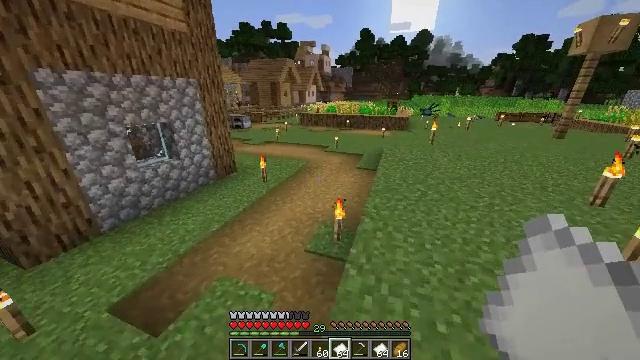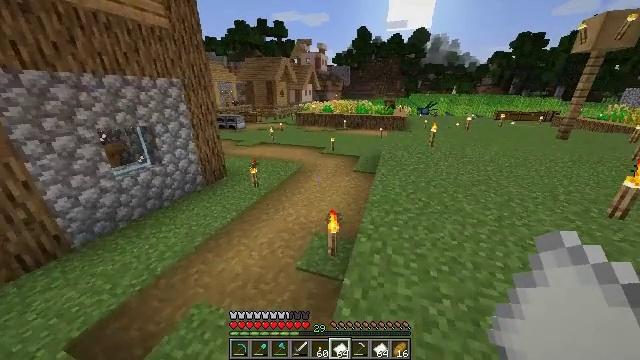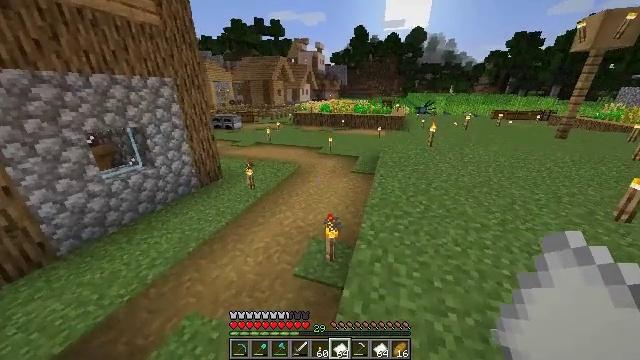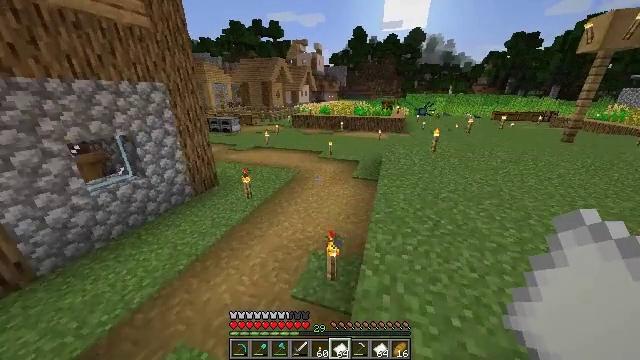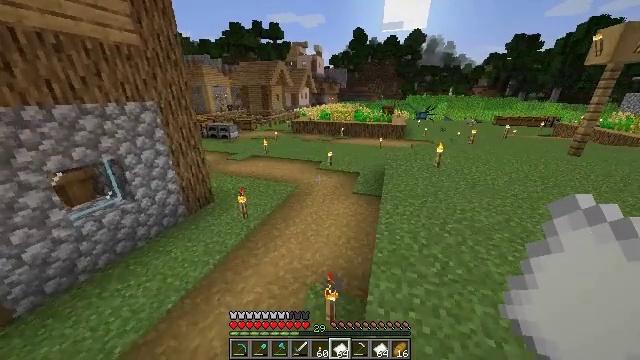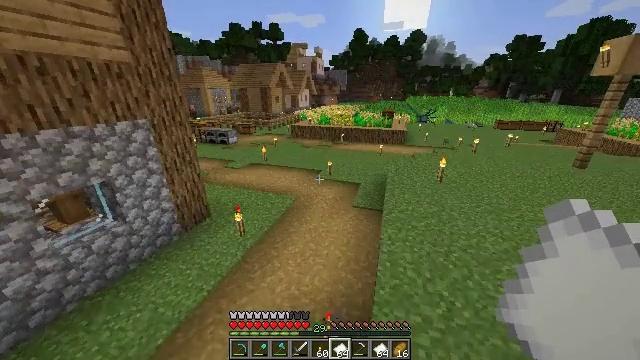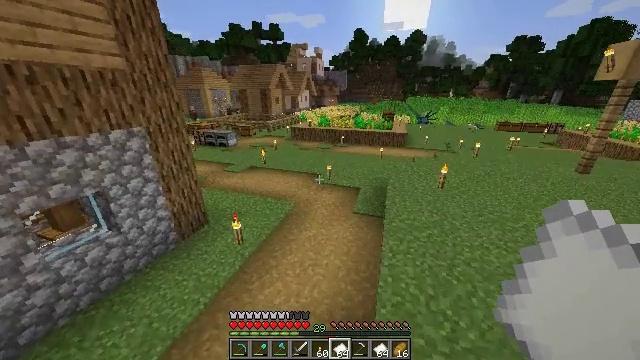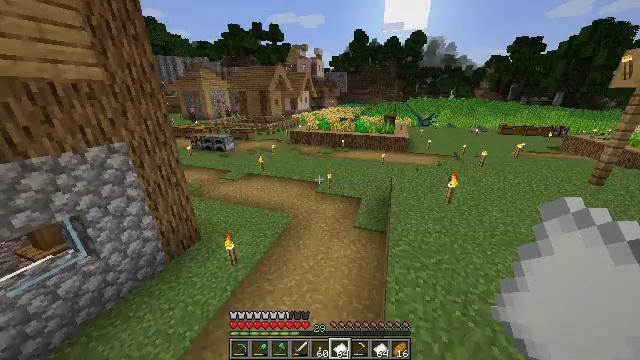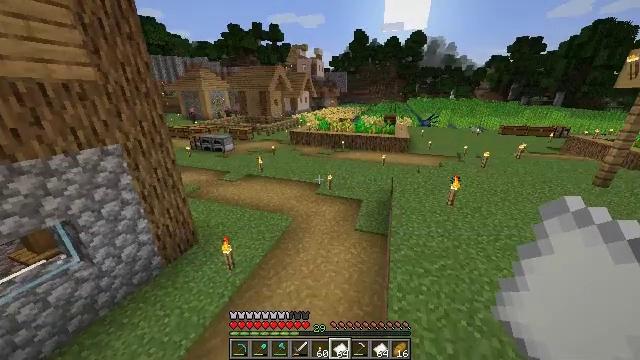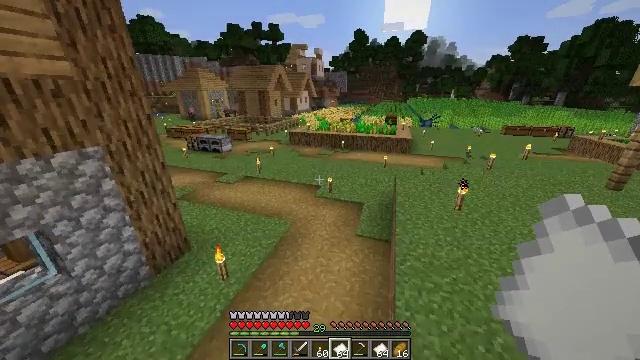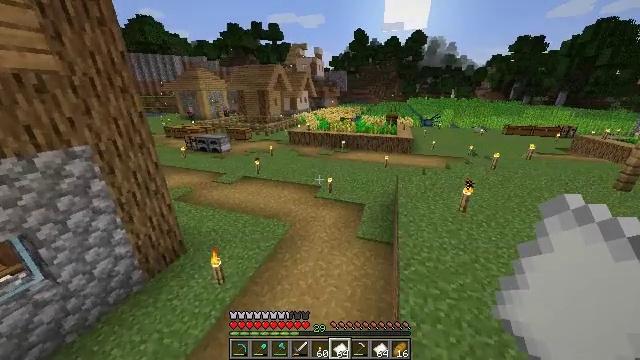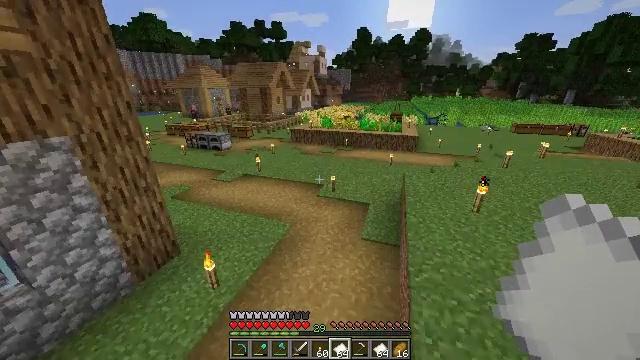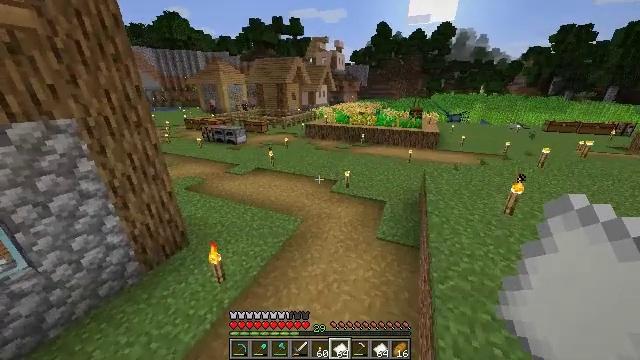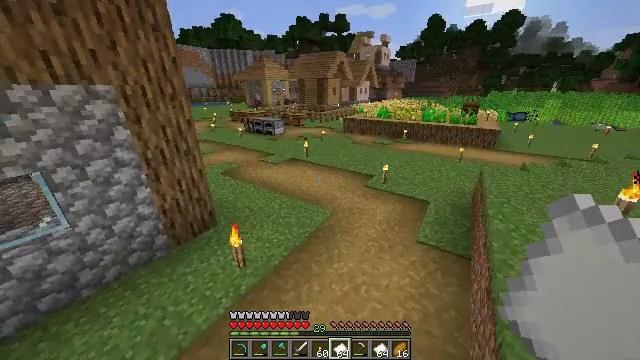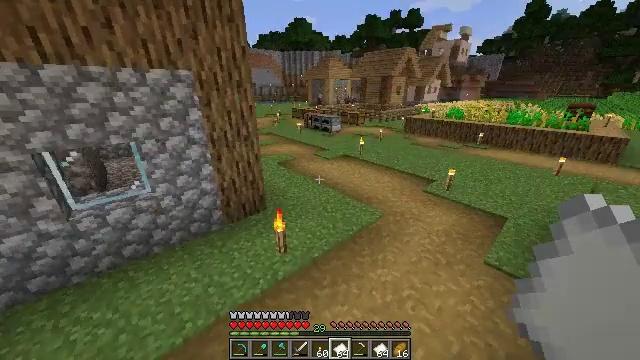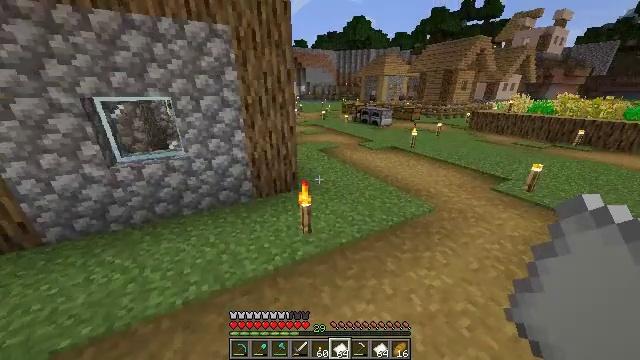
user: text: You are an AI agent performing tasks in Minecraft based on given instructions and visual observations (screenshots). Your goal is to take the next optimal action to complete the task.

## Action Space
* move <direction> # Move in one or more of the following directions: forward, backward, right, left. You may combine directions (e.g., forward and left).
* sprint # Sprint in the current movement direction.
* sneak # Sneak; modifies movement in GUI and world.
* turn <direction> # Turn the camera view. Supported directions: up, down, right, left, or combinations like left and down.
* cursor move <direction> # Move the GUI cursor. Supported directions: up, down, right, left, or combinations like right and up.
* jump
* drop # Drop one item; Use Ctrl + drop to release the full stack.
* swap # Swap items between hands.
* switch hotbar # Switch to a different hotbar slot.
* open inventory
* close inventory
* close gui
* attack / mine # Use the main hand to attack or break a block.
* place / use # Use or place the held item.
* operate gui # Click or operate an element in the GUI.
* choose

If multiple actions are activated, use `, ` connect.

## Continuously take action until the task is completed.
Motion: motion action
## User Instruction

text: Turn cobblestone into stone in the furnace.
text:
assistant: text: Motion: move forward, sprint
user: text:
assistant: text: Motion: move forward, sprint
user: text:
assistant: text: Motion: move forward, sprint, jump
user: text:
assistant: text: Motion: move forward, sprint, jump
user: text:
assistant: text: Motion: move forward, sprint, jump
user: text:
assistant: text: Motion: move forward, sprint, jump
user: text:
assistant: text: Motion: move forward, sprint, jump
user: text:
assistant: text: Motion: move forward, sprint, jump
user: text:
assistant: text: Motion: move forward, sprint
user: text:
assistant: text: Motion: move forward, sprint
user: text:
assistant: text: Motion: move forward, sprint
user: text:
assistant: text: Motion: move forward, sprint, turn left
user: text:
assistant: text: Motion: move forward, sprint, turn left
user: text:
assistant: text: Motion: move forward, sprint, turn left
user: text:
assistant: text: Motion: move forward, sprint, turn left
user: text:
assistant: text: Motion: move forward, sprint, turn left
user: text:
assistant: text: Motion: move forward, sprint
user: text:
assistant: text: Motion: move forward, sprint
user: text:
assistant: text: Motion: move forward, sprint, jump
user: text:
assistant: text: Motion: move forward, sprint, jump
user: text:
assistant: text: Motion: move forward, sprint, jump
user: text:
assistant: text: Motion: move forward, sprint, jump
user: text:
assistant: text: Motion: move forward, sprint, jump
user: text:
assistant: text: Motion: move forward, sprint, jump
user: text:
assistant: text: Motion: move forward, sprint, jump
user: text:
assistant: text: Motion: move forward, sprint, jump
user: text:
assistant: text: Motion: move forward, sprint, jump
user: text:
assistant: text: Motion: move forward, sprint, jump
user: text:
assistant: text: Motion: move forward, sprint, jump
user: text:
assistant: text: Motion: move forward, sprint, jump